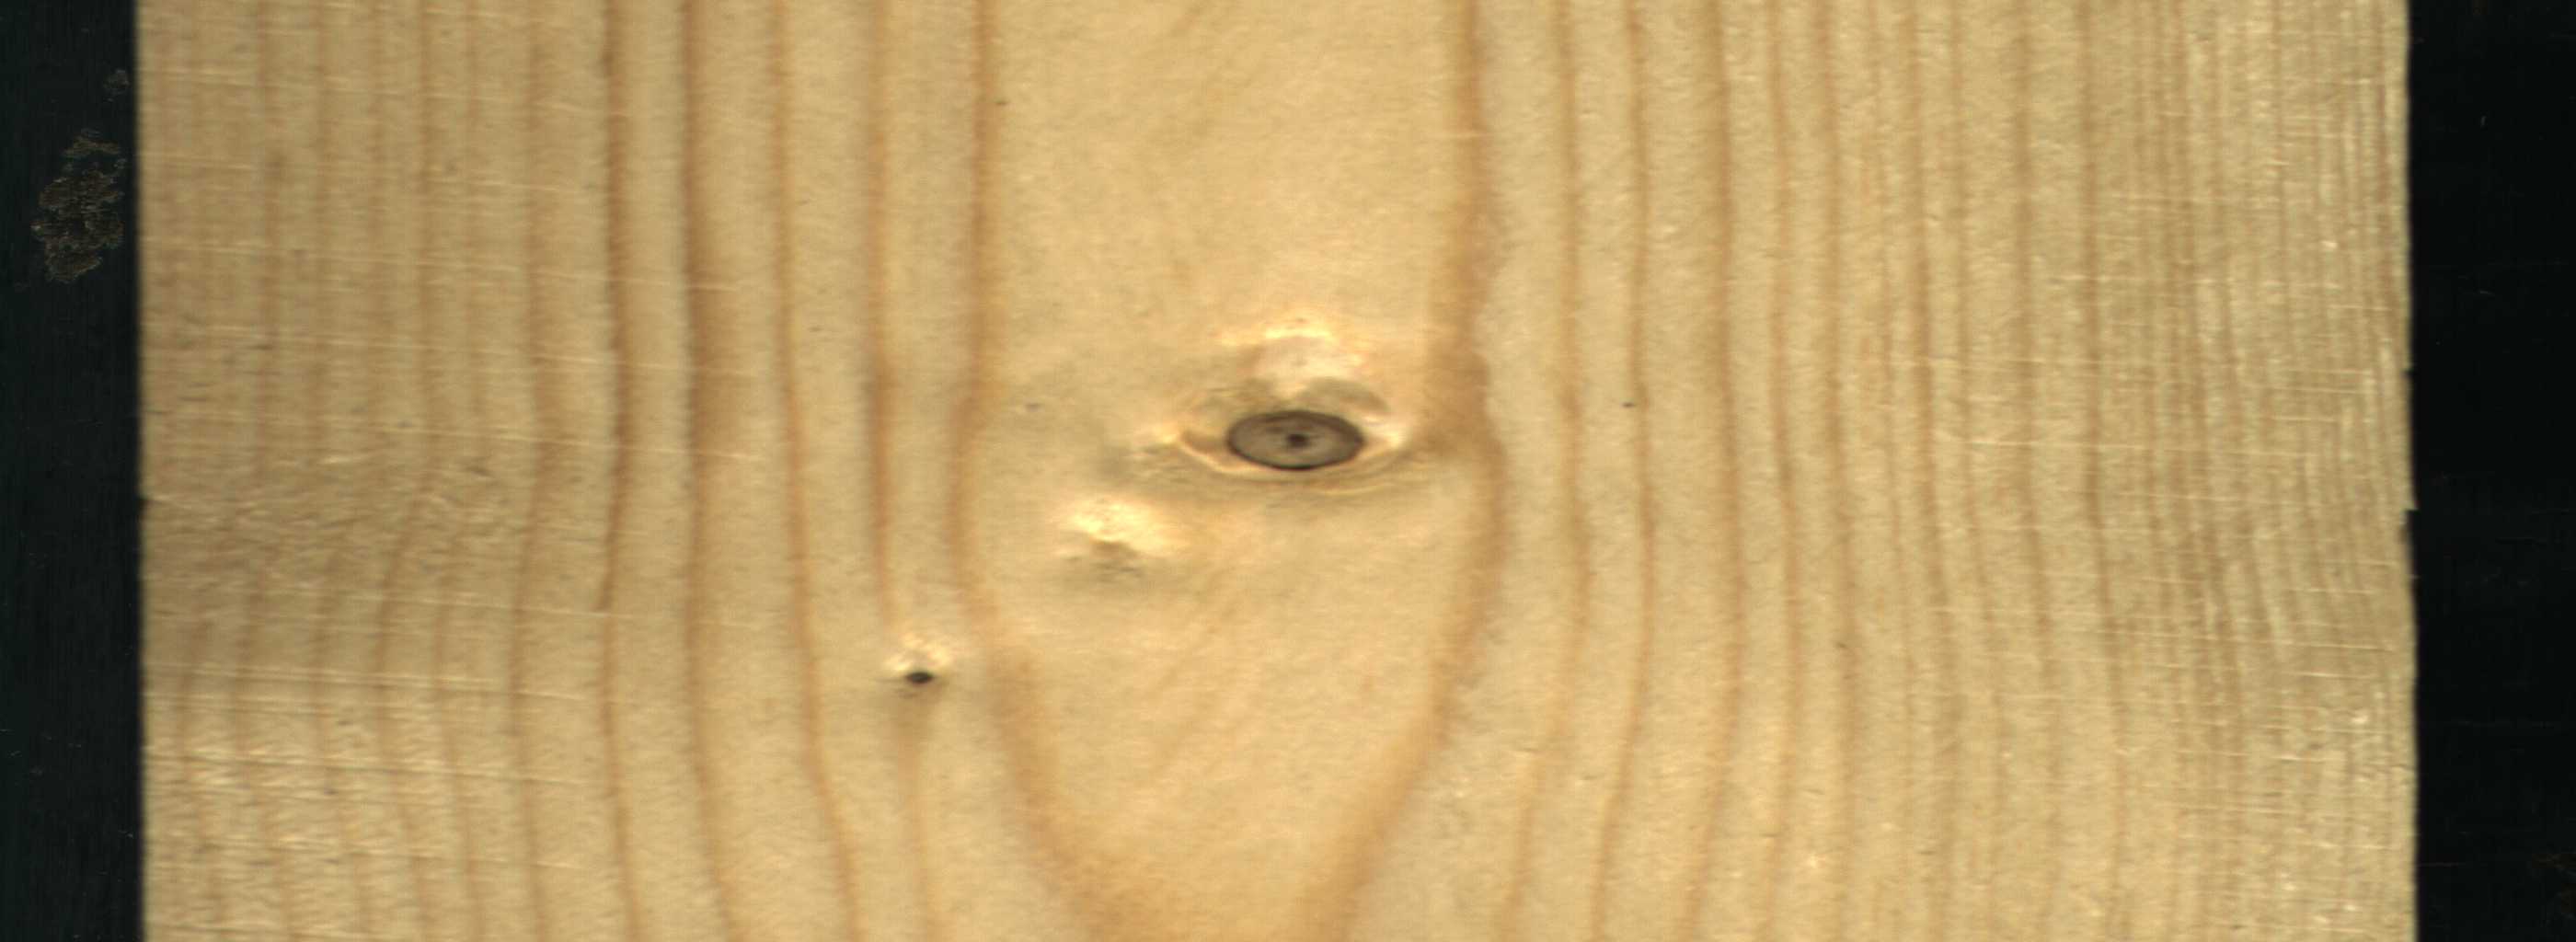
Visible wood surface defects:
Dead_Knot
Dead_Knot